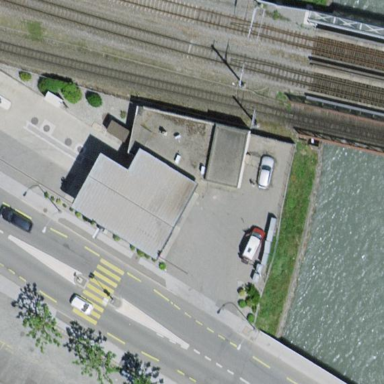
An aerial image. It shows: Flat roof building serving as convenience store and fuel station.